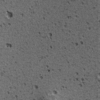
Label: not_dusty